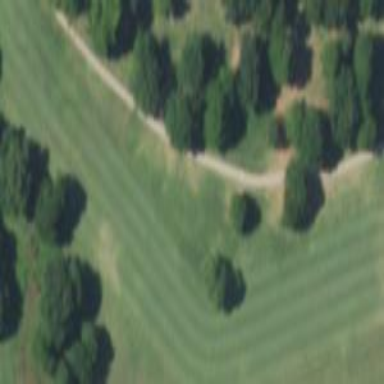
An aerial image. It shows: Grassy area designated as golf fairway.